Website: apple
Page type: address-validator
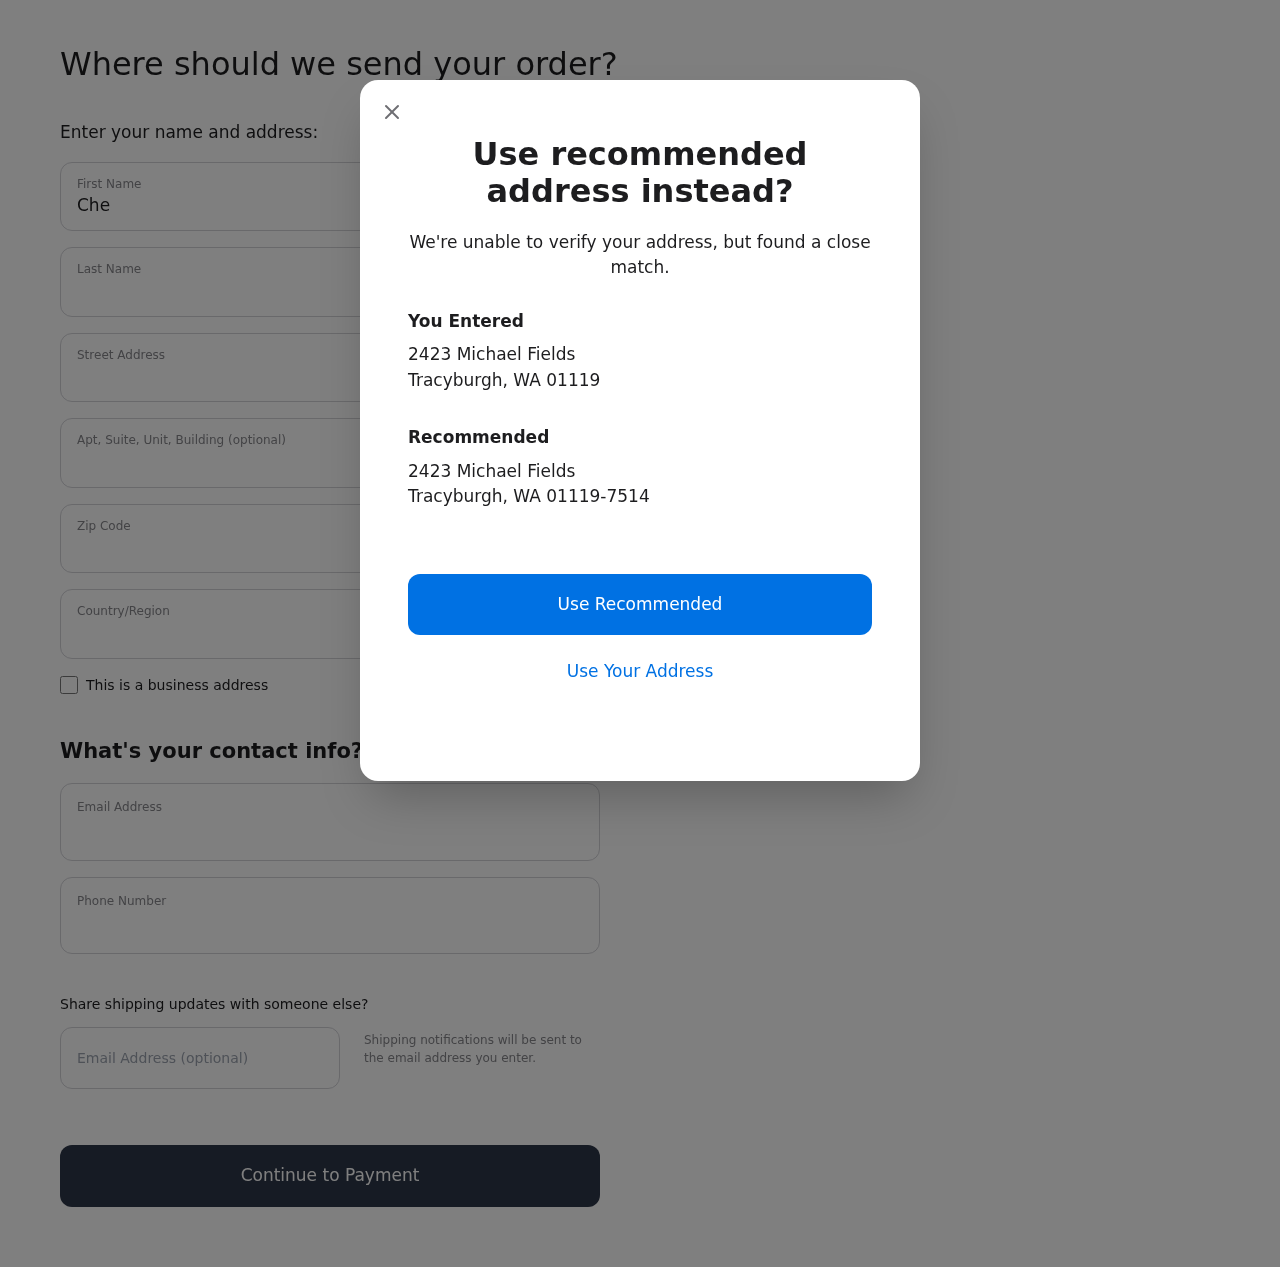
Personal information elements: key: PII_CITY
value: Tracyburgh
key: PII_COUNTRY
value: United States
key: PII_EMAIL
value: cheyenne_glenn@hotmail.com
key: PII_FIRSTNAME
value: Cheyenne
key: PII_GIFT_EMAIL
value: laurenray@hotmail.com
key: PII_LASTNAME
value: Glenn
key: PII_PHONE
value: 9333587332
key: PII_POSTCODE
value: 01119
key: PII_POSTCODE_FULL
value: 01119-7514
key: PII_STATE_ABBR
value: WA
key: PII_STREET
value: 2423 Michael Fields
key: PII_CITY2
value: Tracyburgh
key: PII_STATE_ABBR2
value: WA